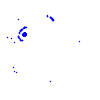
Particle: pion